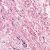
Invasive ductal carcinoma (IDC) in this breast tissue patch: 0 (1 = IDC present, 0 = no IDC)